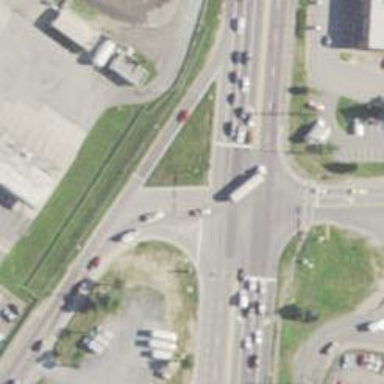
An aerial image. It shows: Trunk link highway.